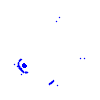
Particle: electron